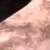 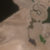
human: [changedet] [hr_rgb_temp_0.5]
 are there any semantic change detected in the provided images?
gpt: Reservoirs have been created.